【题型】填空题　【知识点】向量　【难度】medium
如图，已知 \(\overrightarrow{AB} = \vec{a}\)，\(\overrightarrow{AC} = \vec{b}\)，\(AD\) 是中线，\(G\) 为重心，则 \(\overrightarrow{AD} = \underline{\quad\quad}\)；\(\overrightarrow{AG} = \underline{\quad\quad}\)。（用向量 \(\vec{a}\)、\(\vec{b}\) 表示）

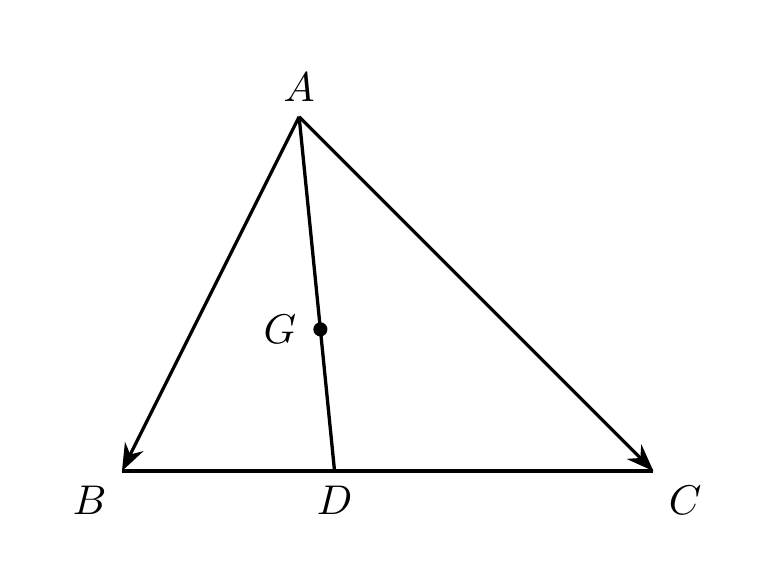
【解答】
【答案】$\boldsymbol{\dfrac{1}{2}(\vec{a} + \vec{b})}$；$\boldsymbol{\dfrac{1}{3}(\vec{a} + \vec{b})}$

\vspace{1em}

【分析】根据平面向量线性运算法则计算可得$\overrightarrow{AD}$，再由重心的性质得到$\overrightarrow{AG} = \dfrac{2}{3}\overrightarrow{AD}$，从而得解。

\vspace{1em}

【详解】因为 $AD$ 是中线，所以 $D$ 为 $BC$ 的中点，所以 $\overrightarrow{BD} = \dfrac{1}{2}\overrightarrow{BC}$。
\begin{align*}
\overrightarrow{AD} &= \overrightarrow{AB} + \overrightarrow{BD} \\
&= \overrightarrow{AB} + \dfrac{1}{2}\overrightarrow{BC} \\
&= \overrightarrow{AB} + \dfrac{1}{2}(\overrightarrow{AC} - \overrightarrow{AB}) \\
&= \dfrac{1}{2}\overrightarrow{AB} + \dfrac{1}{2}\overrightarrow{AC} \\
&= \dfrac{1}{2}(\vec{a} + \vec{b}),
\end{align*}
又 $G$ 为 $\triangle ABC$ 的重心，所以
\begin{align*}
\overrightarrow{AG} &= \dfrac{2}{3}\overrightarrow{AD} \\
&= \dfrac{2}{3} \times \dfrac{1}{2}(\vec{a} + \vec{b}) \\
&= \dfrac{1}{3}(\vec{a} + \vec{b}).
\end{align*}
故答案为：$\dfrac{1}{2}(\vec{a} + \vec{b})$；$\dfrac{1}{3}(\vec{a} + \vec{b})$。